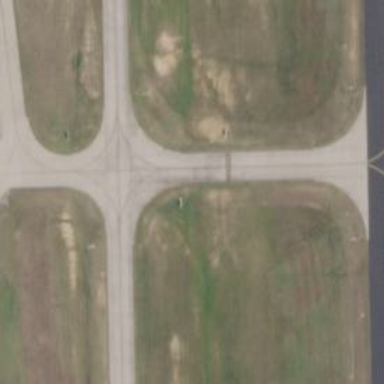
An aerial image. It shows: Image of taxiway at airport.